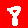
Digit: 8